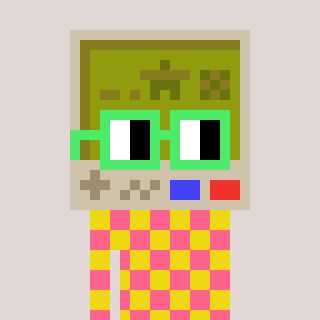
a pixel art character with square light green glasses, a gameboy-shaped head and a yellow-colored body on a warm background